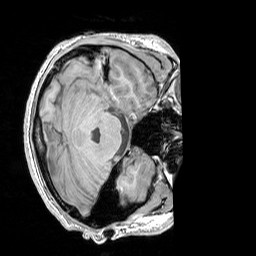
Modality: T1w
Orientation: axial